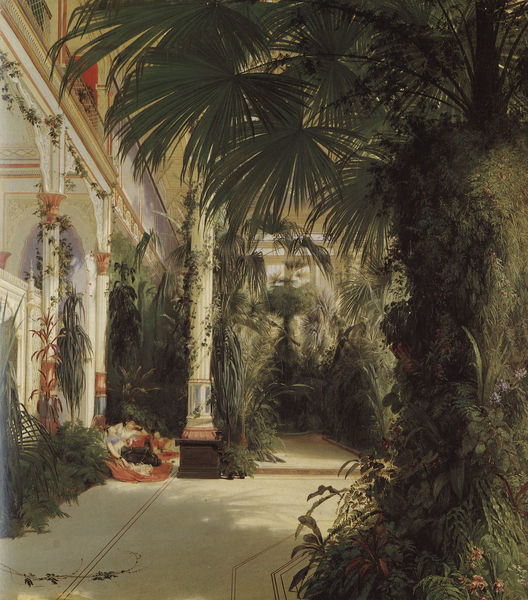
Titel: Das Innere des Palmenhauses (2)
Künstler: Karl Blechen
Standort: Potsdam
Institution: Sanssouci
Schlagwörter: baum, blau, blätter, dunkel, gemälde, laub, schatten, schlaf, weiß, bäume, frauen, gelb, grün, menschen, ocker, blume, blumen, braun, bunt, fenster, frau, grau, hell, holz, licht, marmor, orange, paris, pastell, pfeiler, schwarz, stützen, säule, säulen, blüte, blüten, gebäude, gras, haus, park, rot, weg, beige, muster, wand, architektur, sockel, stein, innenraum, öl, natur, stamm, busch, büsche, sonne, boden, gold, interieur, realismus, decke, innen, klassizismus, blatt, pflanze, pflanzen, england, rosa, wald, zart, garten, ranken, balkon, liegen, schlafend, ansicht, bogen, naturalismus, süden, vedute, violett, linien, weis, picknick, empore, saal, romantik, detail, farn, palme, palmwedel, stufe, wedel, lichteinfall, podest, liegend, exotisch, galerie, halle, foto, bögen, fussboden, gang, arkade, innenhof, loggia, veranda, berlin, gewölbe, orient, münchen, linie, zweig, stengel, mosaik, entwurf, kranz, liebermann, arkaden, rom, ranke, villa, sims, palmzweige, gesims, efeu, residenz, urwald, gärtner, gewächshaus, historismus, viktorianisch, palmen, etagen, basis, botanischer garten, orangerie, stockwerke, schaft, botanik, bau, wintergarten, gallerie, lager, glashaus, parallelen, attika, gartenhaus, ruhend, palmenhaus, ludwig ii., treibhaus, dschungel, gartenansicht, helle farben, schlummer, detailreichtum, detailreich, blechen, tropisch, tropen, palmenblätter, siegerkranz, ranker, palmengarten, entspanung, pfaueninsel, podet, raffels, tropenhaus, lieberman, plamenhaus, ein weißes haus